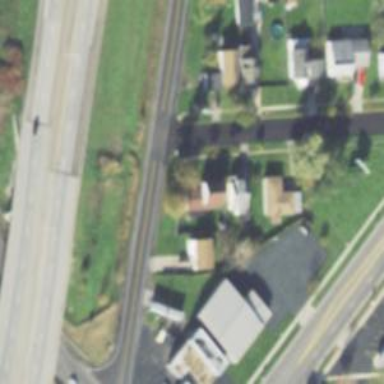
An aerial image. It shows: Residential road with asphalt surface and separate sidewalk.